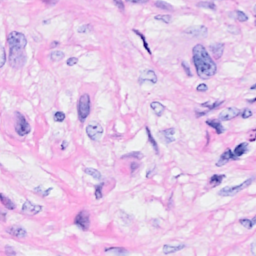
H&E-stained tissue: Breast